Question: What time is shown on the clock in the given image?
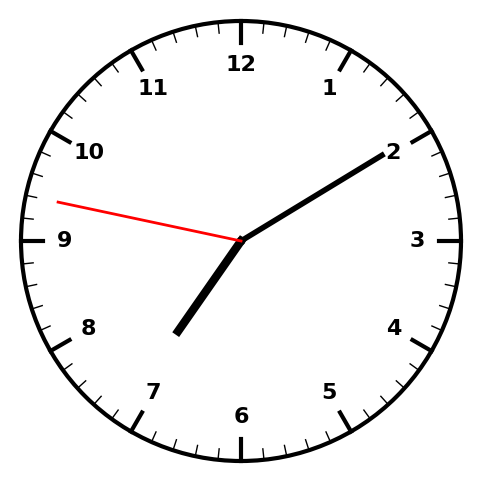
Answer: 07:09:47